Question: The picture describes a maze problem, where green is the starting position and red is the end point. Find the length of the shortest path.
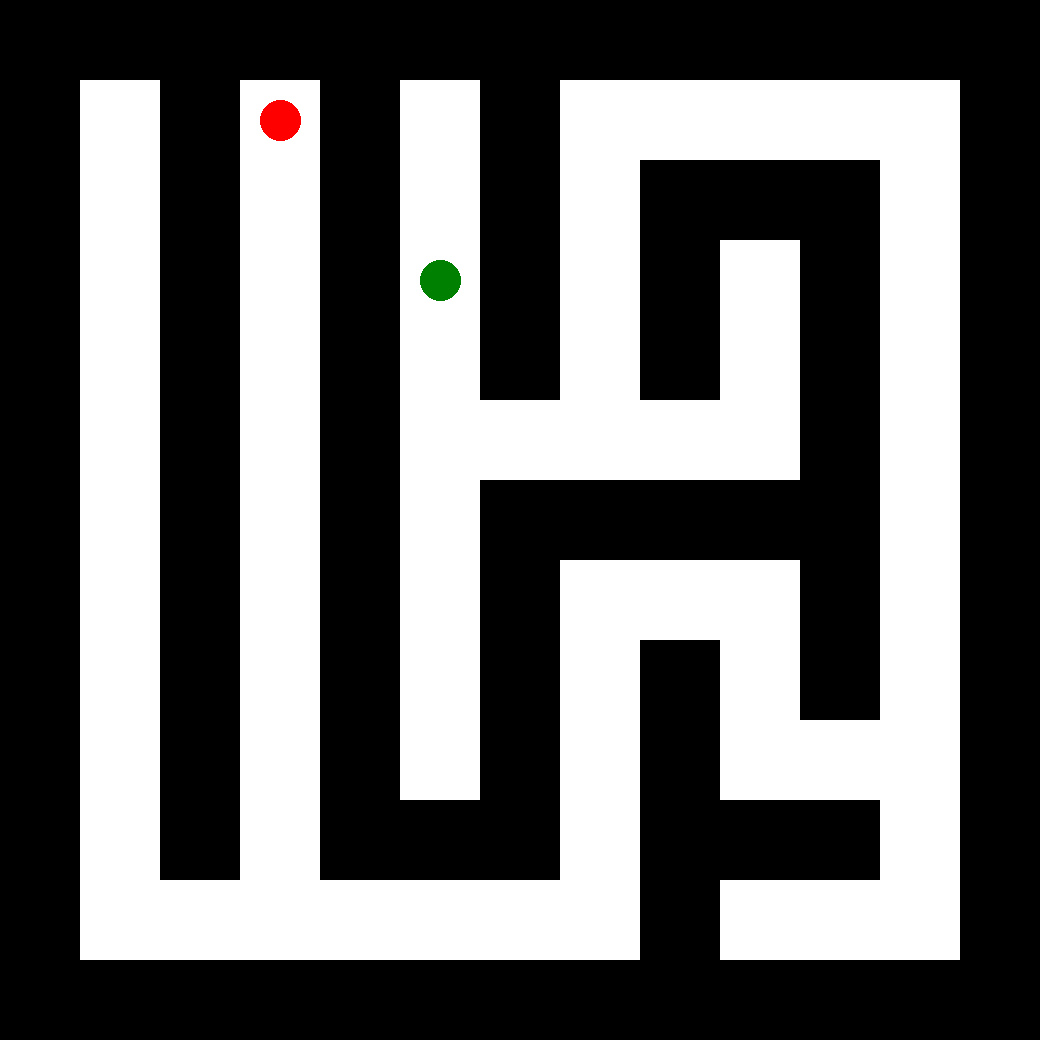
Answer: 44